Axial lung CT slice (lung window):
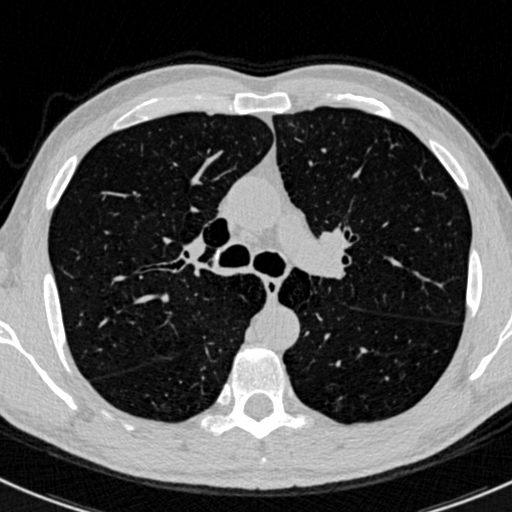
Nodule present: no